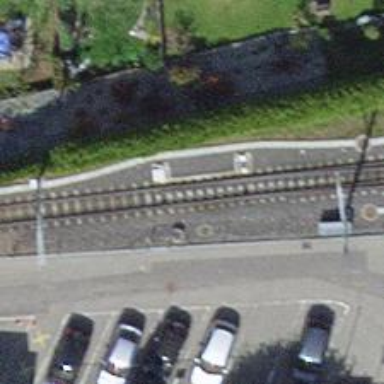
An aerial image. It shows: Railway switch.